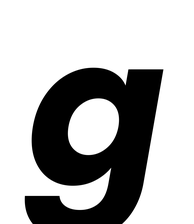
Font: Poppins-BoldItalic